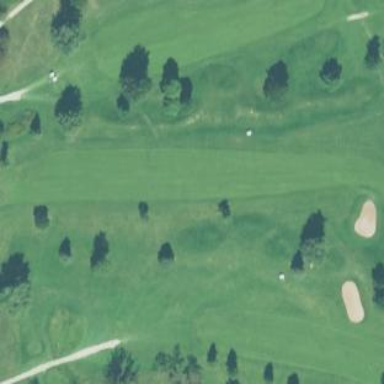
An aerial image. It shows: Golf fairway surrounded by grass.